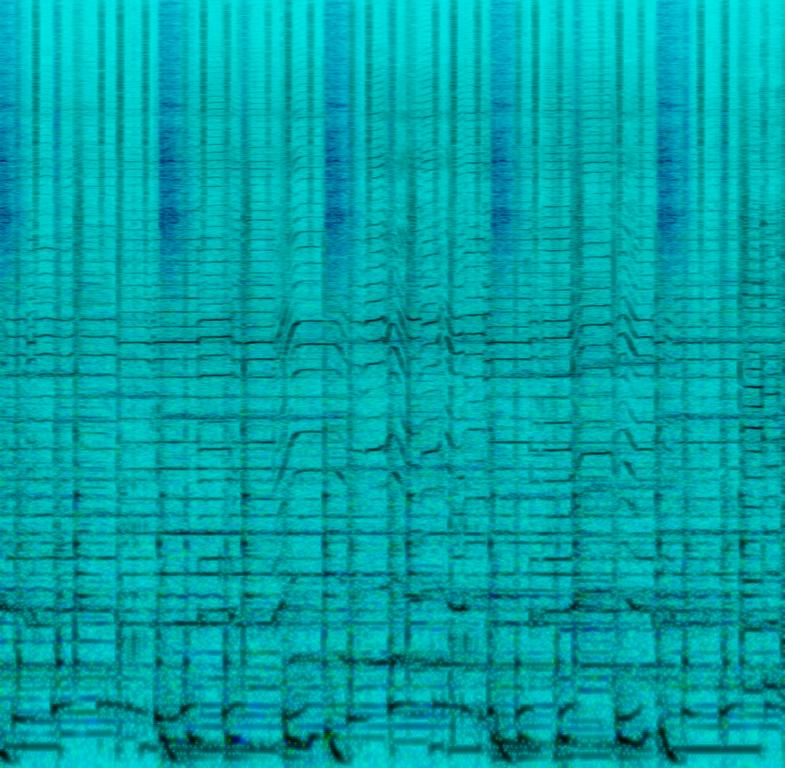
The Traditional song features a sustained strings melody, followed by short strings melody, wide wooden percussions and shimmering shakers. It sounds soulful and passionate.